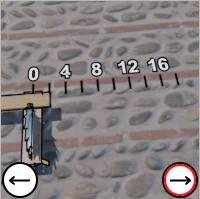
Task: length
Answer: 2
First scale value: 4.0